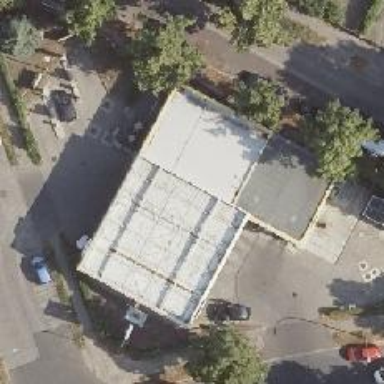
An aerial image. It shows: Fuel station.